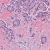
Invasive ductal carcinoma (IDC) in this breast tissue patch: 1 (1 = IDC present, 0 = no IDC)